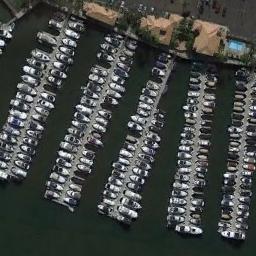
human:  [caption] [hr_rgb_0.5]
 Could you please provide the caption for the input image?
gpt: The harbor has lots of neatly docked boats and some buildings are next to the harbor .

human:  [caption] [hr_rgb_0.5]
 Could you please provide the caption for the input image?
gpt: There are many ships in the harbor .

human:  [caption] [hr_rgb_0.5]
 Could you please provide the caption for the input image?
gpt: Many ships moored neatly on the sea next to the harbor next to the building .

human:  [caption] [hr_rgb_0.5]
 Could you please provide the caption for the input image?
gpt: There are only three empty seats in the harbor .

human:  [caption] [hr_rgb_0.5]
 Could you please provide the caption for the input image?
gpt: There are some brown buildings and many ships at the harbor .